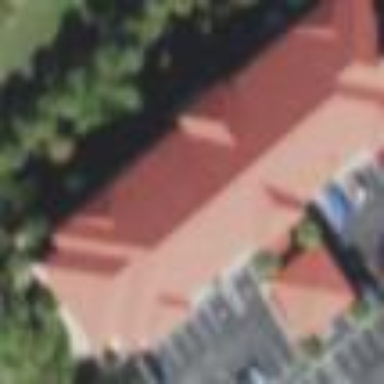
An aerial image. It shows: Hotel building.